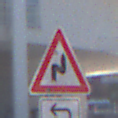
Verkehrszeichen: DoppelkurveRechts
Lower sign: RichtungsangabeDurchPfeile2
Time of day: MorningAfternoon
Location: Outdoor (Urban)
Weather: Clear
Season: NotSpecified
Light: Natural